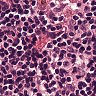
Metastatic tissue present: no